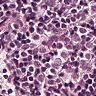
Metastatic tissue present: no